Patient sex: M
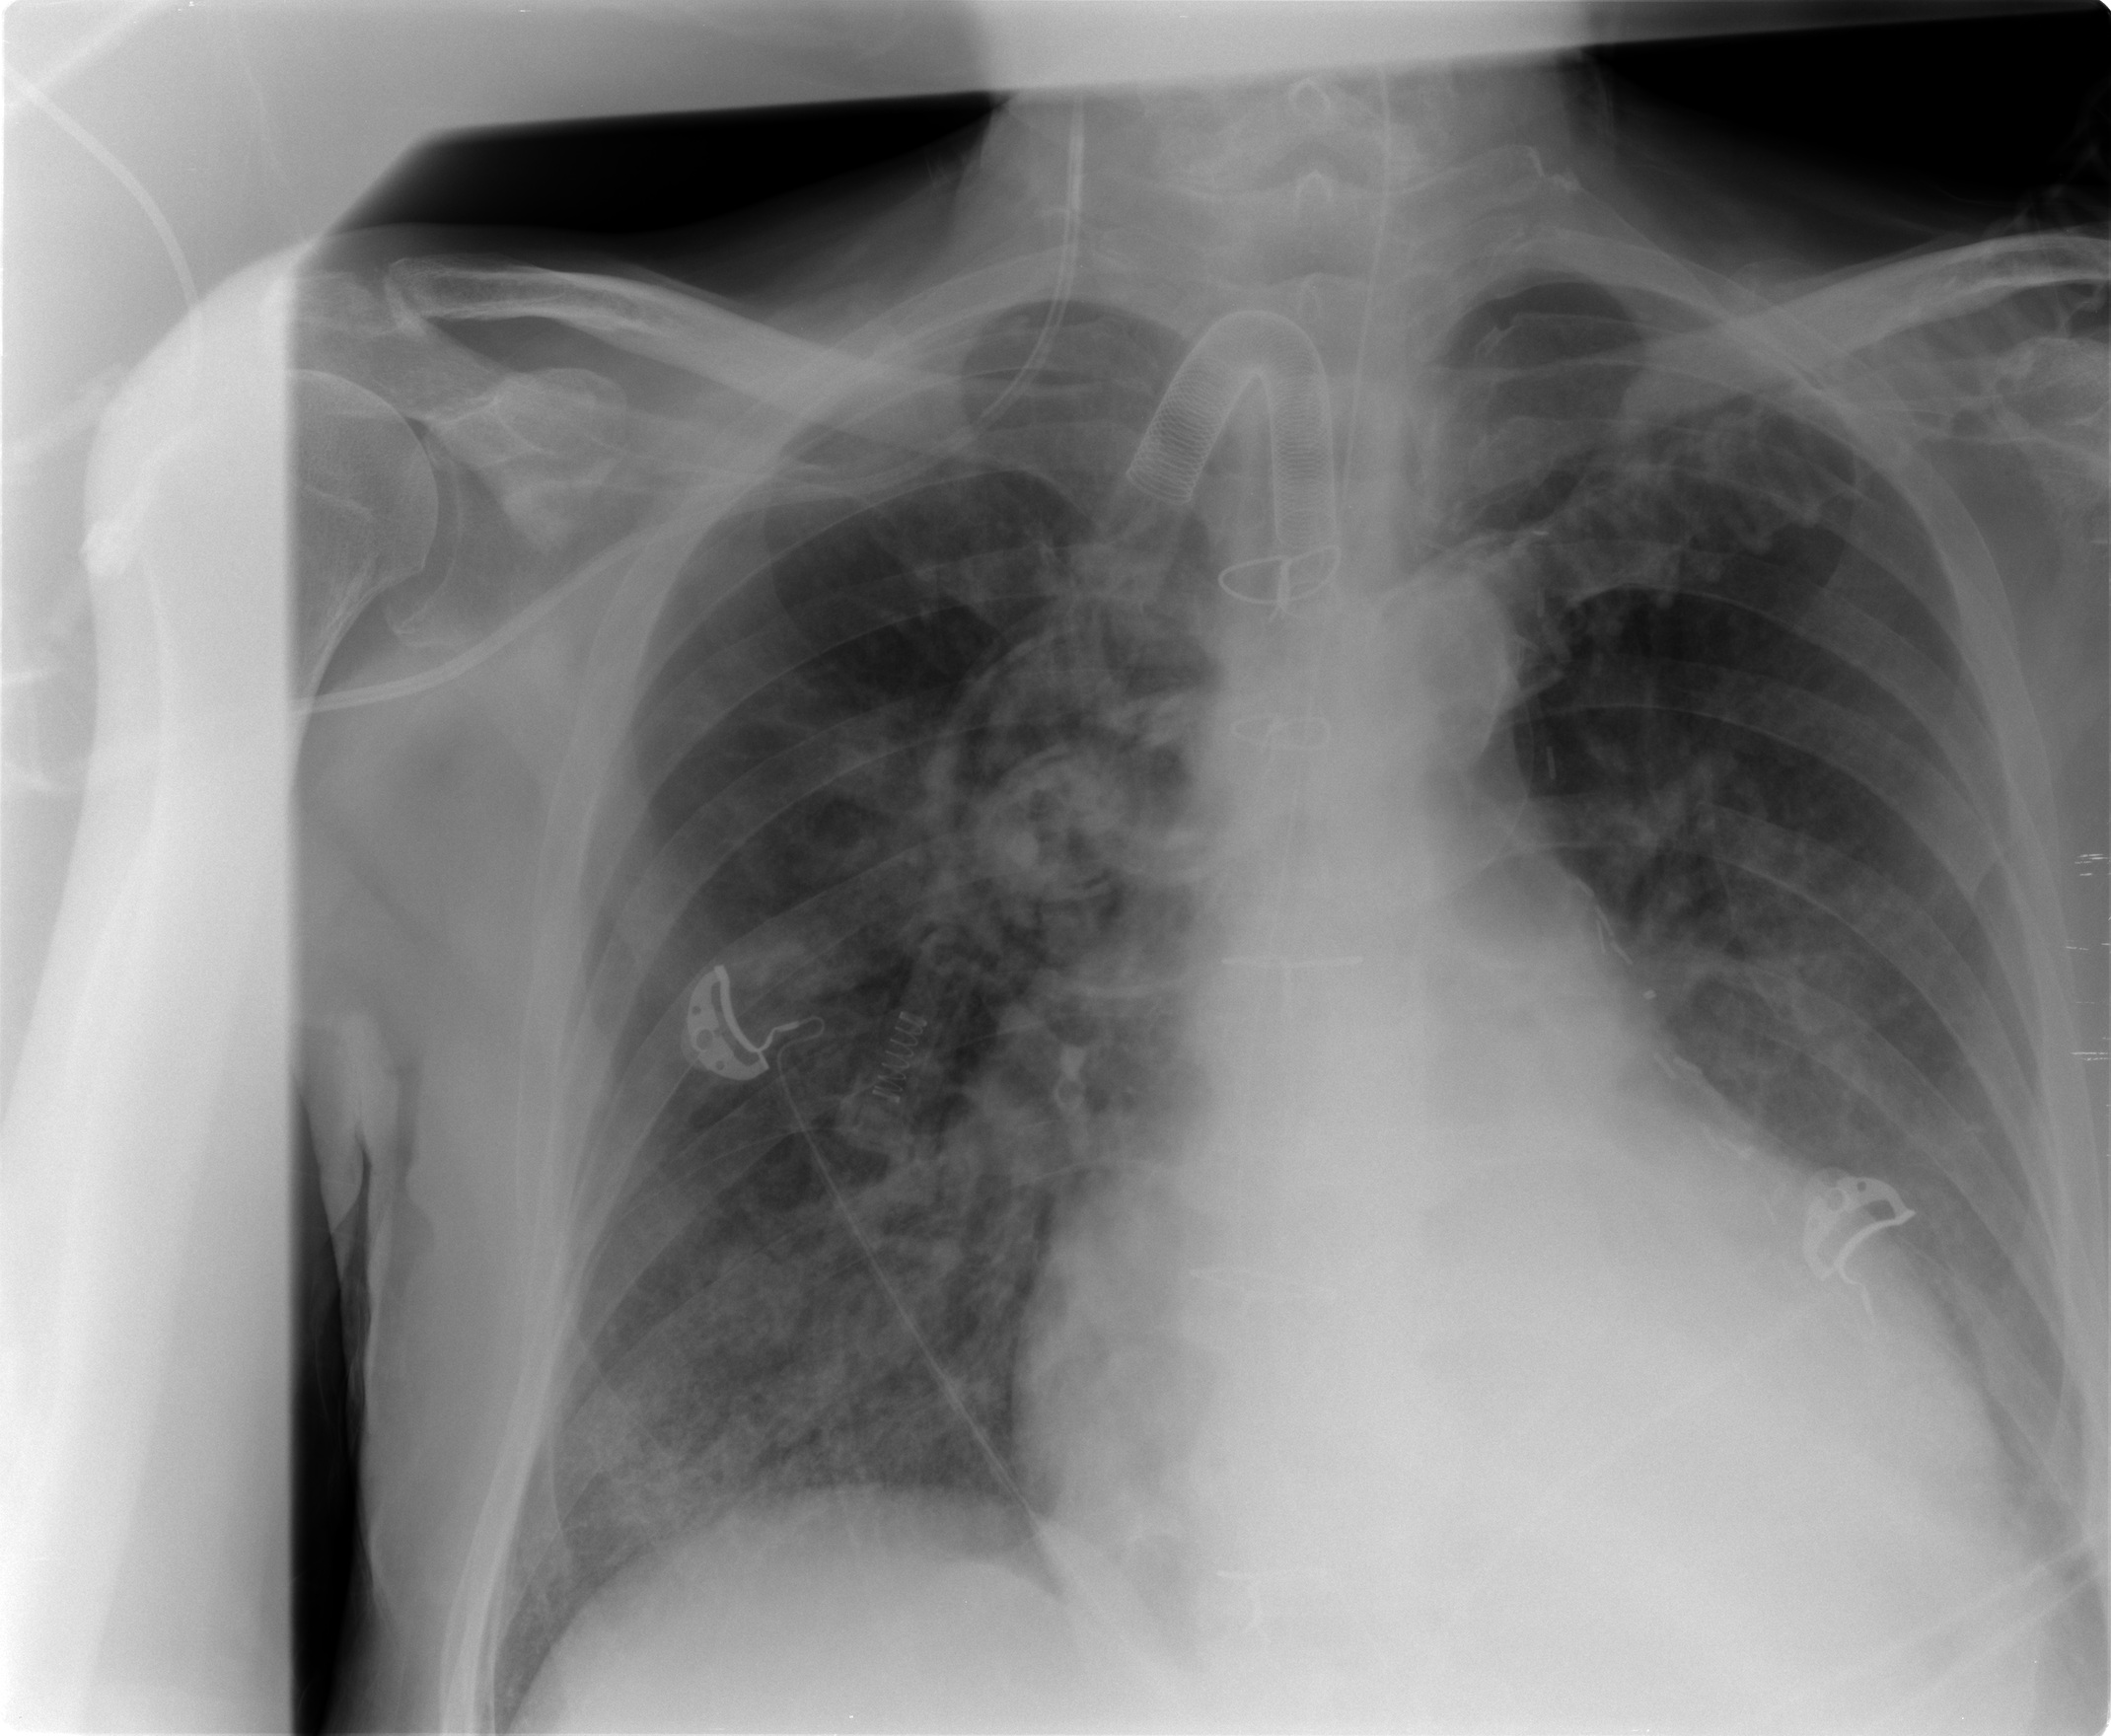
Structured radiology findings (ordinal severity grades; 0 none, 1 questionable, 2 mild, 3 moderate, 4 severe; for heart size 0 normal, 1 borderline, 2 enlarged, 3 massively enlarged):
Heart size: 2
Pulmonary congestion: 2
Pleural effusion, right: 0
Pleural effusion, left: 0
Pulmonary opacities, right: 2
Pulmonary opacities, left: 2
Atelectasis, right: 2
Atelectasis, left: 2